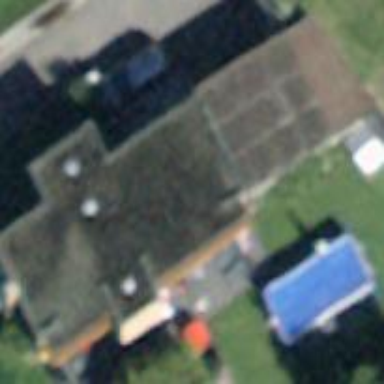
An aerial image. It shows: Building.